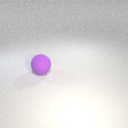
large purple rubber sphere